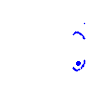
Particle: electron